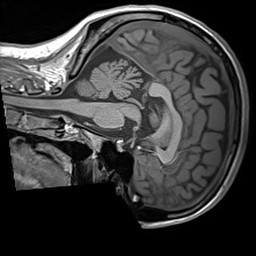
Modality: T1w
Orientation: sagittal
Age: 22
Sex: male
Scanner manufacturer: siemens
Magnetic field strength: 3 T
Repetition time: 1.6 s
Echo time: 0.00236 s